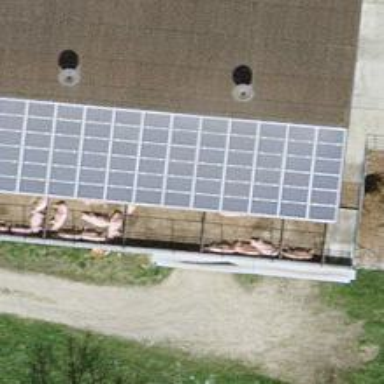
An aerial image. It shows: Solar power generator with photovoltaic panels.